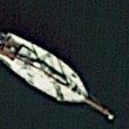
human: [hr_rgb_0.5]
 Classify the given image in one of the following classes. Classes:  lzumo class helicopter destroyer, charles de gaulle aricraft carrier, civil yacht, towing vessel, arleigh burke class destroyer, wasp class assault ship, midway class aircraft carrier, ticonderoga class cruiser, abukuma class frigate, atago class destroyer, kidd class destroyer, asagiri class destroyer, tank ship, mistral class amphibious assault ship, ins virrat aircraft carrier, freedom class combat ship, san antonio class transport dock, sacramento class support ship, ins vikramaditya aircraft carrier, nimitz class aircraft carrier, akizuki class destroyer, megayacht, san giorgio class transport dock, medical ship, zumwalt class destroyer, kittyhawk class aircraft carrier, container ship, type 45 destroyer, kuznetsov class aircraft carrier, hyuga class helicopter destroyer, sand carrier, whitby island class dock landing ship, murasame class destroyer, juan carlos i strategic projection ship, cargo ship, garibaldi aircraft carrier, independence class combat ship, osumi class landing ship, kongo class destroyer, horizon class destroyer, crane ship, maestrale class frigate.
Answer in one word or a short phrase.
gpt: Civil yacht